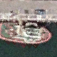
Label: Towing_vessel